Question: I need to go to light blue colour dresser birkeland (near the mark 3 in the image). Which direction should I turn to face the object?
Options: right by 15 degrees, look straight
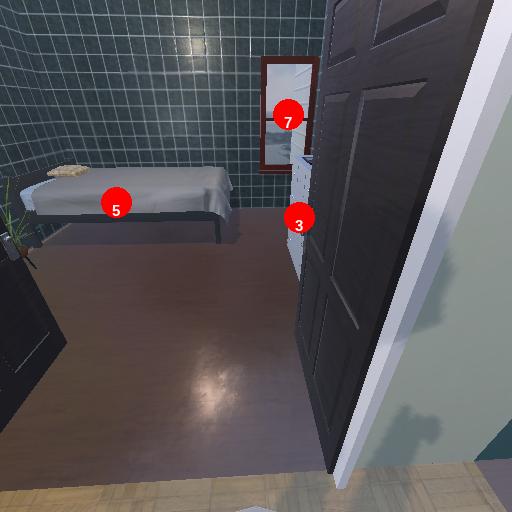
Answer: right by 15 degrees